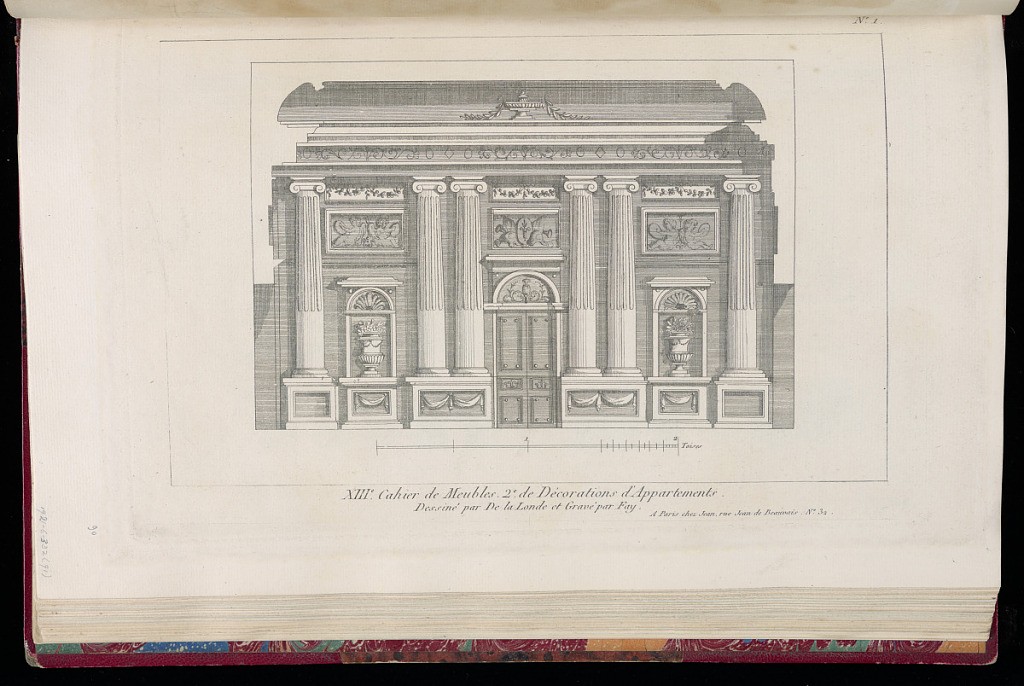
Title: Title Page
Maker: Richard de Lalonde, French, active 1780–96
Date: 1780-1789
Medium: Etching on off-white laid paper
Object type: Print
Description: Design for the façade of an apartment decorated with fluted columns with Ionic capitals, urns, carved drapery, branches, and reliefs. The plate is numbered.